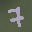
Label: 7